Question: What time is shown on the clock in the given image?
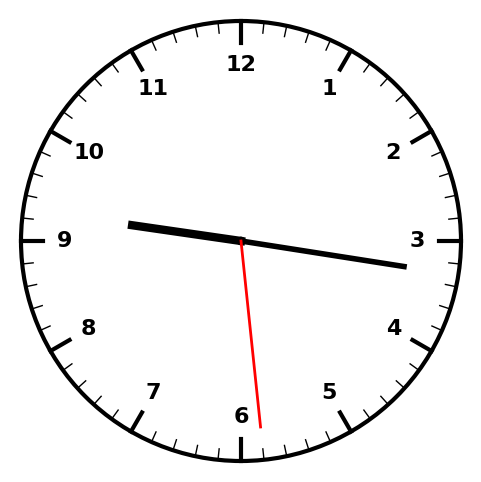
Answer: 09:16:29